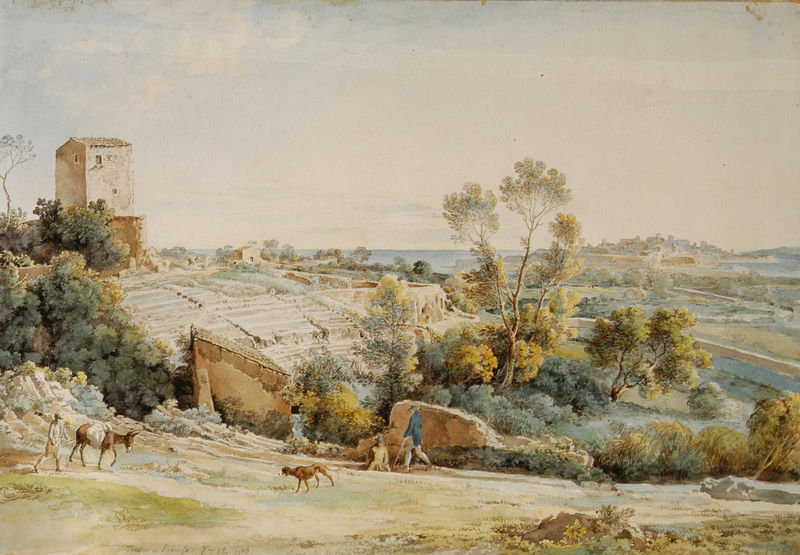
Titel: Das griechische Theater von Syrakus
Künstler: Johann Georg von Dillis
Standort: München
Institution: Staatliche Graphische Sammlung
Schlagwörter: baum, berg, blau, felsen, gemälde, himmel, laub, mann, meer, wasser, weiß, wolken, aquarell, bäume, fluss, gelb, grün, landschaft, menschen, see, sitzen, stadt, äste, braun, fenster, hell, hintergrund, licht, männer, orange, strasse, zeichnung, dach, gebäude, gras, haus, hund, hunde, park, tiere, weg, wiese, wolke, malerei, meschen, jacke, wand, mensch, stein, steine, tragen, baumstamm, erde, feld, felder, ferne, horizont, häuser, hügel, natur, weite, zweige, flach, gebüsch, sonne, wege, wiesen, gold, pflanzen, theater, tal, wald, zart, esel, pferd, stock, turm, stilleben, stillleben, sattel, aussicht, terrasse, küste, italien, süden, gehstock, acker, trocken, berge, fels, hang, dorf, mauer, grafik, graphik, herbst, idylle, pause, rast, staffage, treppen, wein, detail, stufen, nazarener, hoch, bauer, panorama, ruine, antike, burg, spaziergang, detailliert, idyll, ruinen, tasche, ölmalerei, sonnig, maultier, muli, mulis, gemäuer, jäger, jagdhund, wanderer, fernsicht, himel, spaziergänger, lasttier, maulesel, grüntöne, arkadien, heroische landschaft, sünde, terrassen, stecken, details, hasu, toscana, ziegen, weinberg, amphitheater, terassen, weinberge, landwirt, rün, spaziergaänger, burf, packtasche, turmastzig, zwart, eselstreiber, kleinfigurig, tlandschft, amphitheatr